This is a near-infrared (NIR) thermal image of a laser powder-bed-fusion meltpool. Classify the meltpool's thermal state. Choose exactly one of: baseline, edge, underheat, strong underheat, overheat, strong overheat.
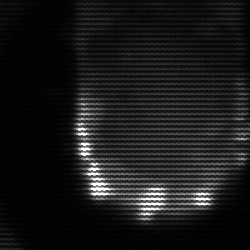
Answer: baseline